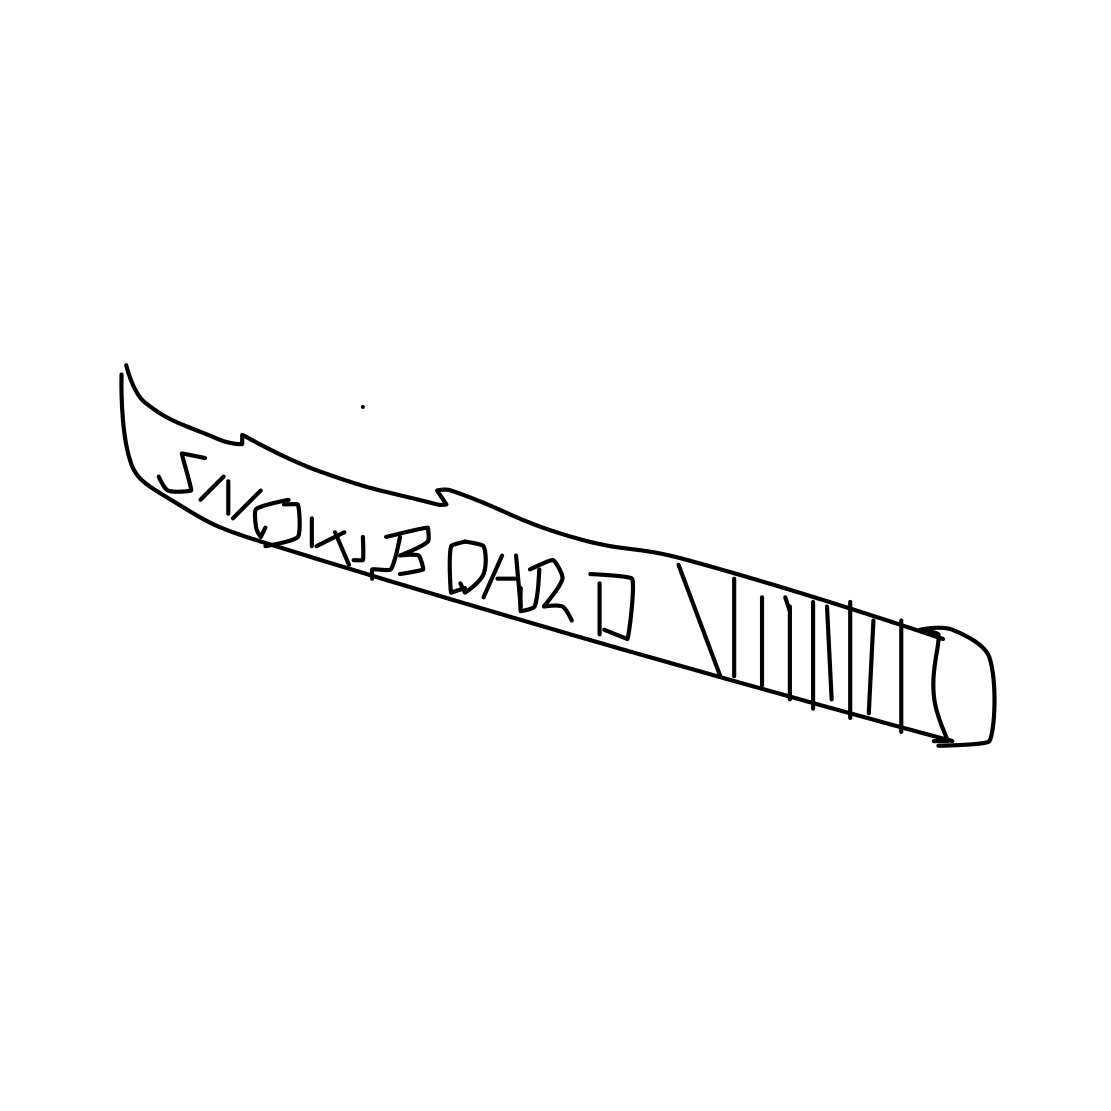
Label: snowboard